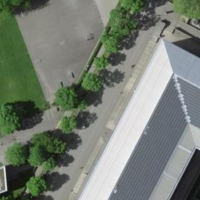
EUNIS habitat code: 53
Species observed at this site:
Symphoricarpos albus